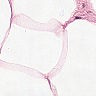
Metastatic tissue present: no